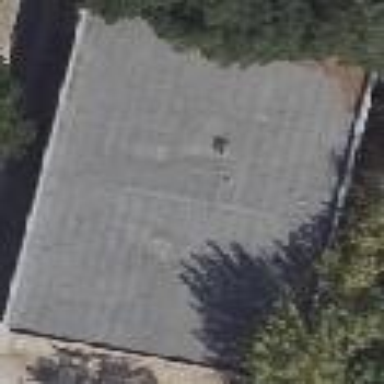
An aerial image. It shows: Flat-roofed commercial building.